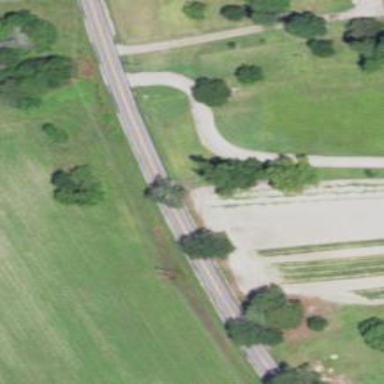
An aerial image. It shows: Driveway leading to service road.